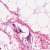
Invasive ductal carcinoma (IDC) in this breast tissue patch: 0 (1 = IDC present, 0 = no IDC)